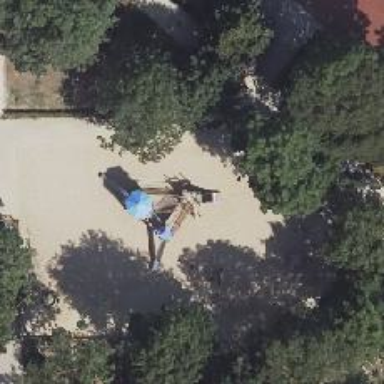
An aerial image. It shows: Playground featuring climbing frame.